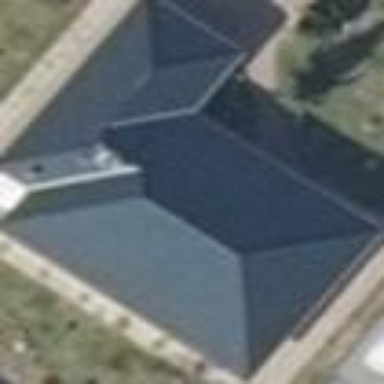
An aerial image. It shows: Detached building with hipped roof shape.